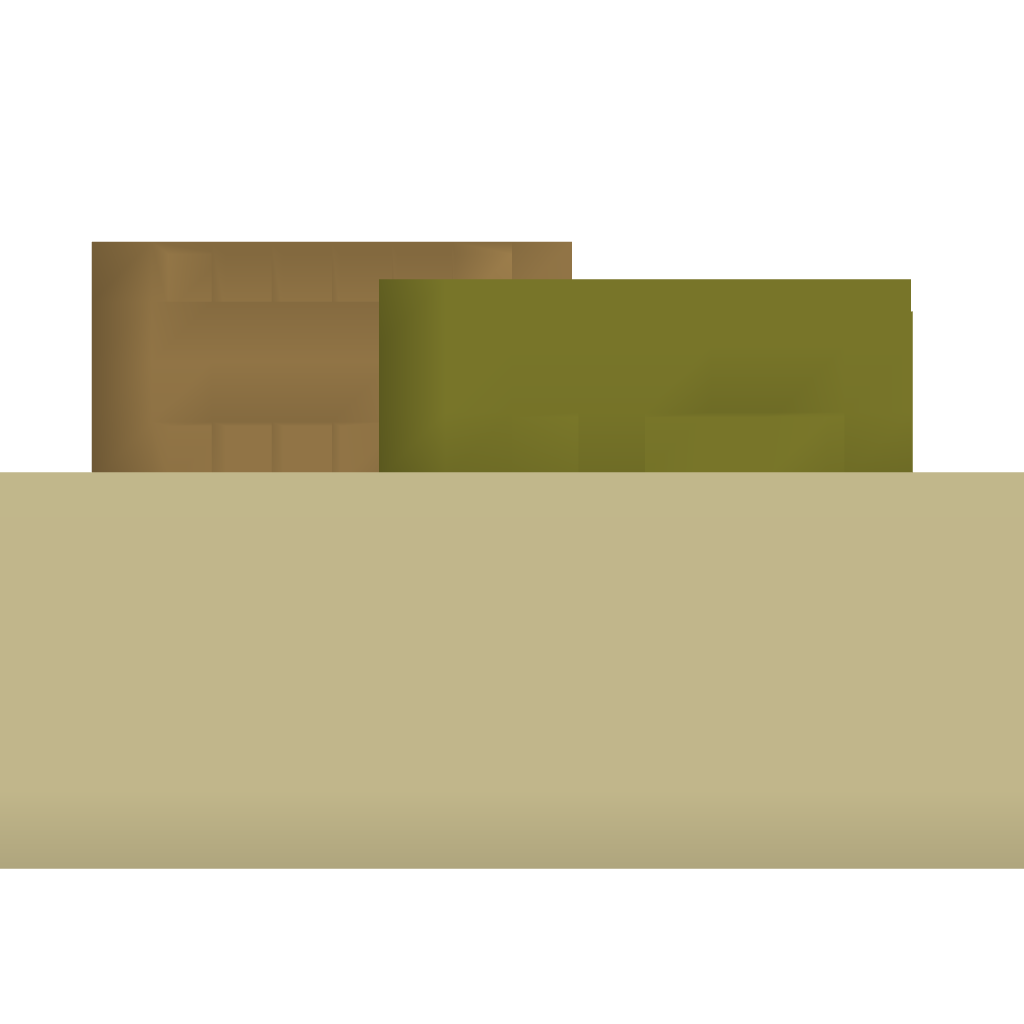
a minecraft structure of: Secret Room House